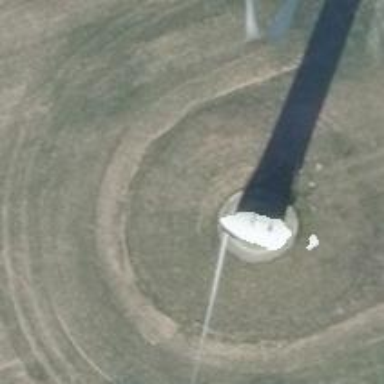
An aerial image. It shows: Wind turbine generator that utilizes wind as its source for generating electricity. It is of the horizontal axis type.